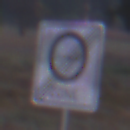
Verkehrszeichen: EndeUmweltzone
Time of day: SunriseSunset
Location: Outdoor (Nature)
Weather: Clear
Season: NotSpecified
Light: Natural